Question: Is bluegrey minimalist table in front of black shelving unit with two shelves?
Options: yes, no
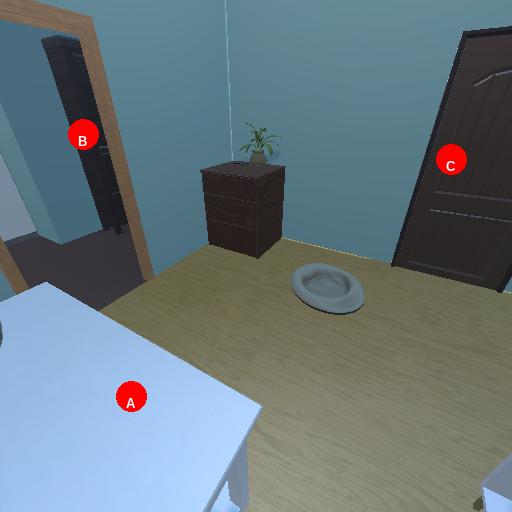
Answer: yes